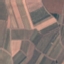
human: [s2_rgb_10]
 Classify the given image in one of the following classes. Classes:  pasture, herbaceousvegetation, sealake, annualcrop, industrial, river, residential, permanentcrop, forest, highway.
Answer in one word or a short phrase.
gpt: PermanentCrop